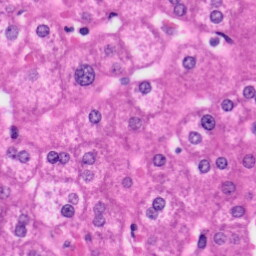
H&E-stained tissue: Liver